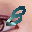
Label: 8